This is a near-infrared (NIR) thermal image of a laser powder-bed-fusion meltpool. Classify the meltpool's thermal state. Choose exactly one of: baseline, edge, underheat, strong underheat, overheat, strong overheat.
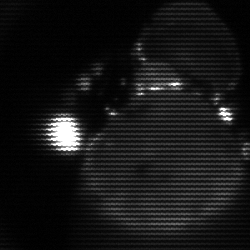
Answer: edge